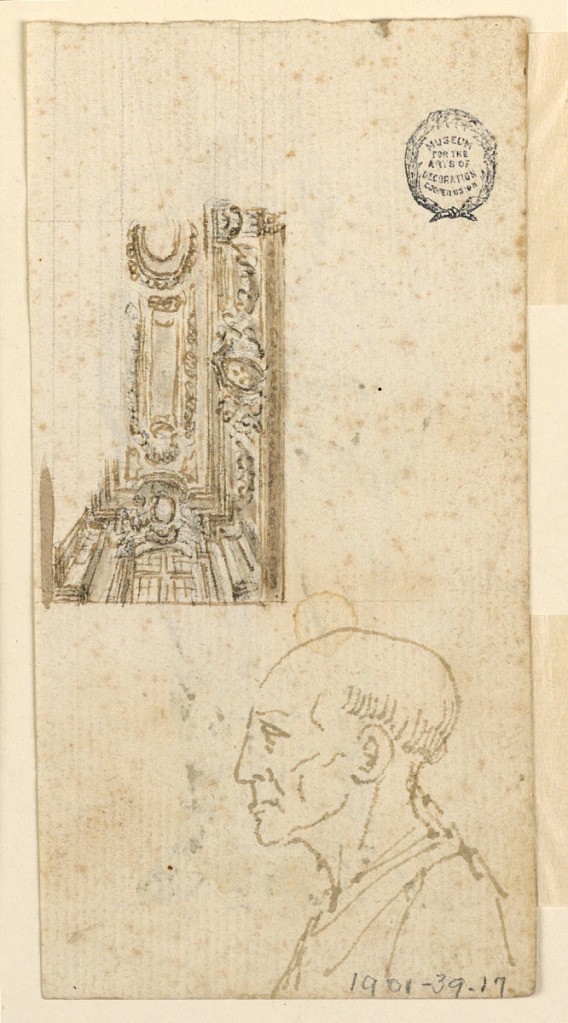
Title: Design for Ceiling and Profile Head; Verso: Moses with the Tablets of the Law
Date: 18th century
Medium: pen and ink on paper
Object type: Drawing
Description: Sketch of the decoration of a ceiling and the bust of a beardless elderly man.